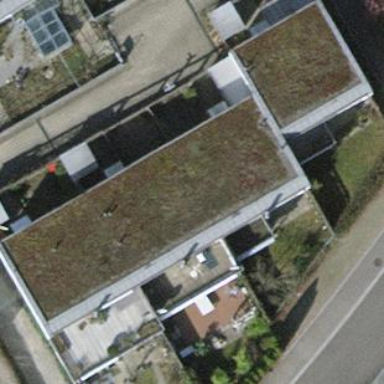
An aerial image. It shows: Terrace building with flat roof.